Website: macys
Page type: account-dashboard
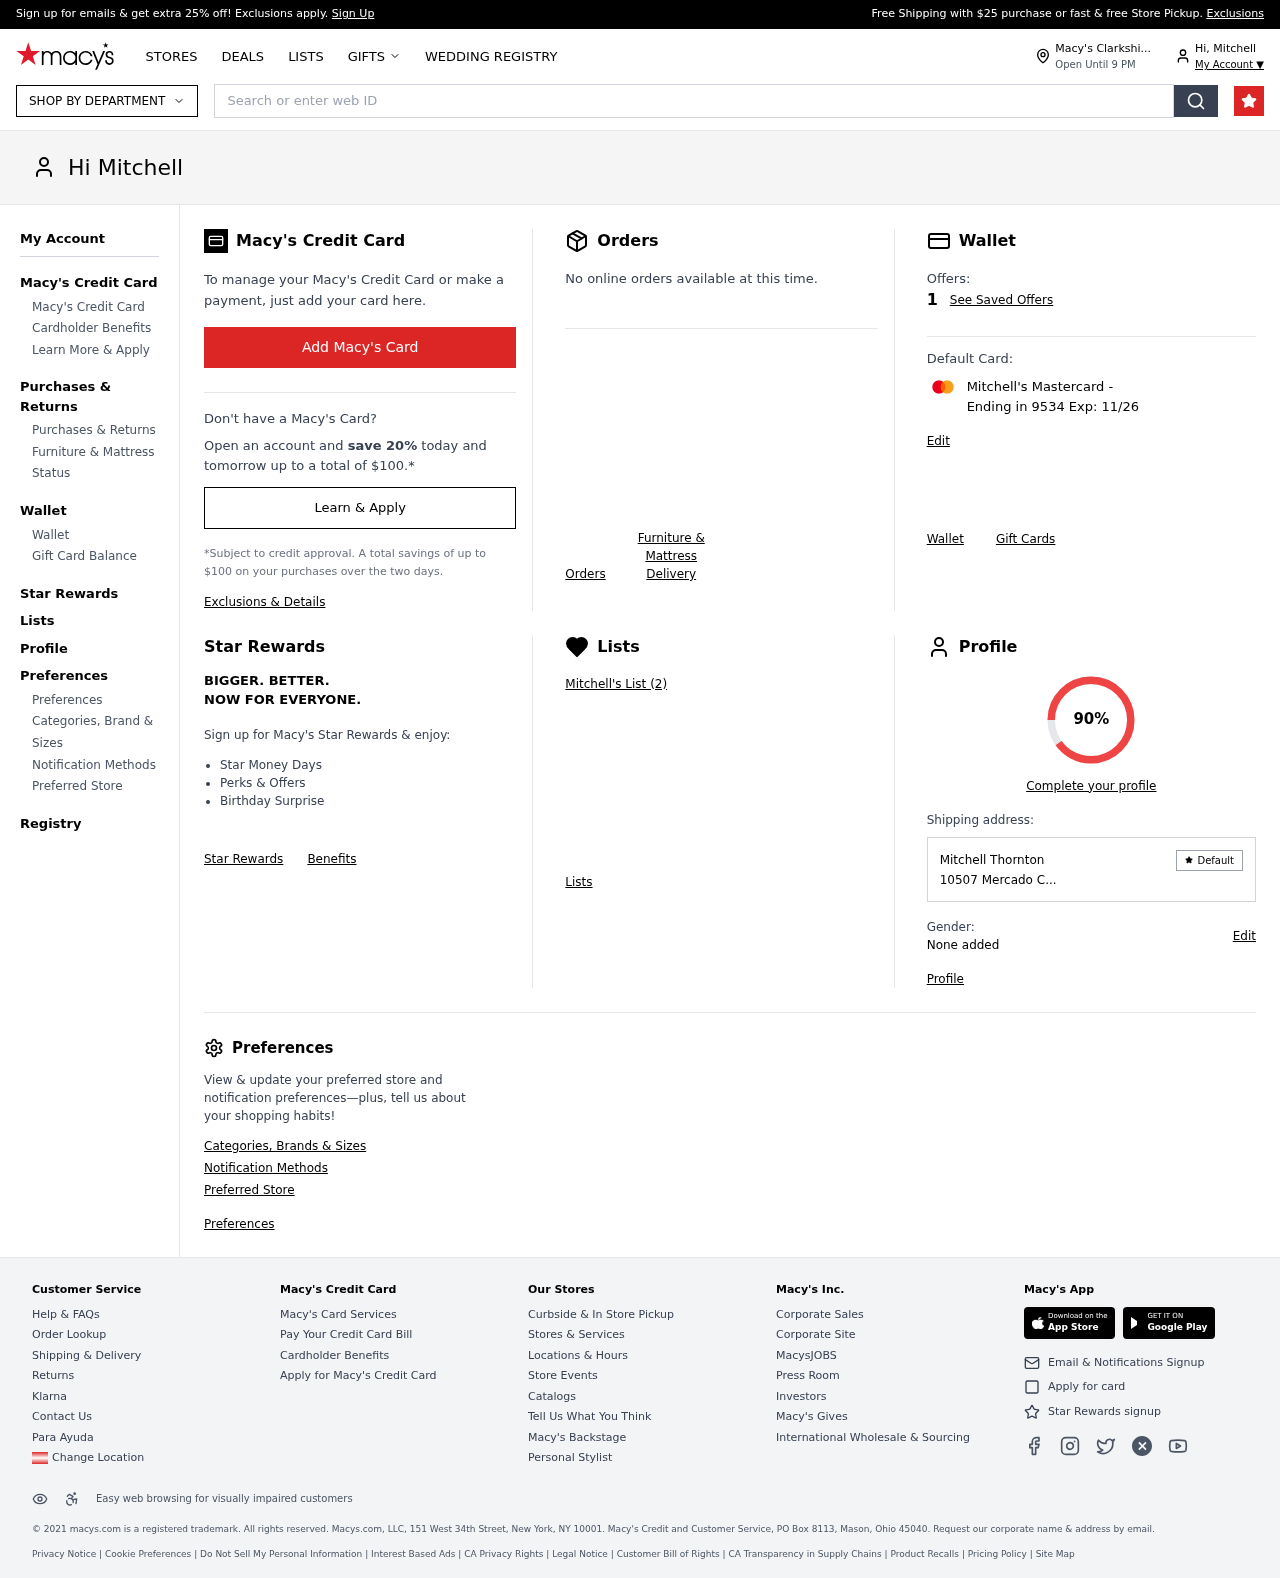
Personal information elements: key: PII_CARD_LAST4
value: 9534
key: PII_CARD_TYPE
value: Mastercard
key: PII_CITY
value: Clarkshi
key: PII_FIRSTNAME
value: Mitchell
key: PII_FULLNAME
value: Mitchell Thornton
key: PII_STREET
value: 10507 Mercado C
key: PII_CARD_EXPIRY
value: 11/26
Search elements: key: HEADER_SEARCH
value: Search or enter web ID